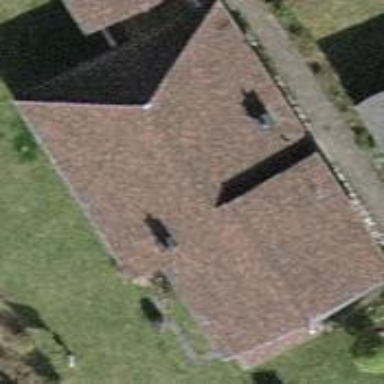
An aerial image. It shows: Detached building.